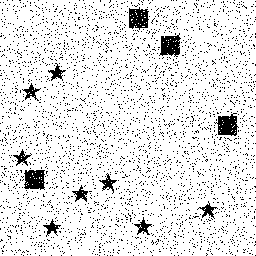
Squares: 4
Triangles: 0
Stars: 8
Total shapes: 12